Question: Count the number of objects in the diagram.
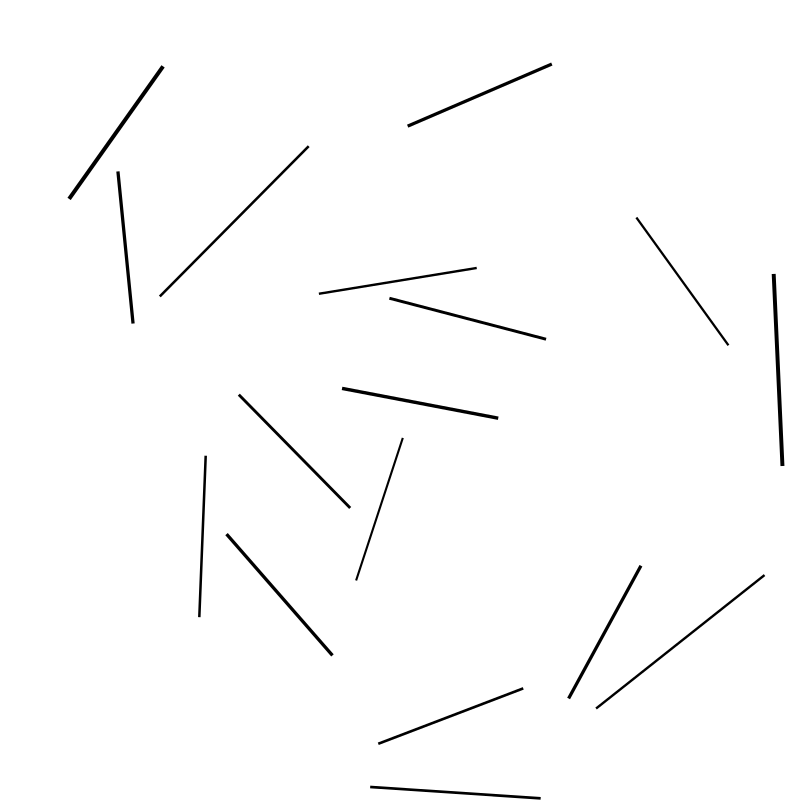
Answer: 17